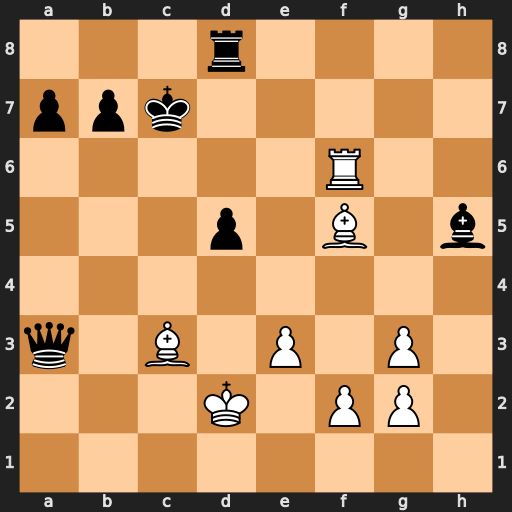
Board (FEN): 3r4/ppk5/5R2/3p1B1b/8/q1B1P1P1/3K1PP1/8
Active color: w
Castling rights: -
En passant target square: -
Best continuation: Be5+ Rd6 Bxd6+ Qxd6 Rxd6